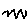
Label: zigzag